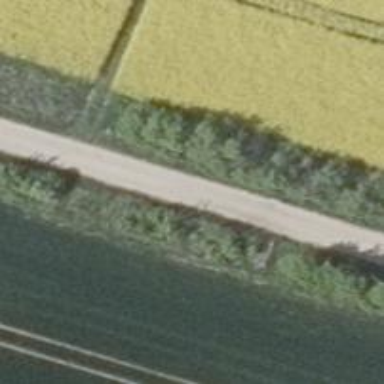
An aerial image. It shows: Row of deciduous broadleaved trees.